Brain MRI, modality: hrT2
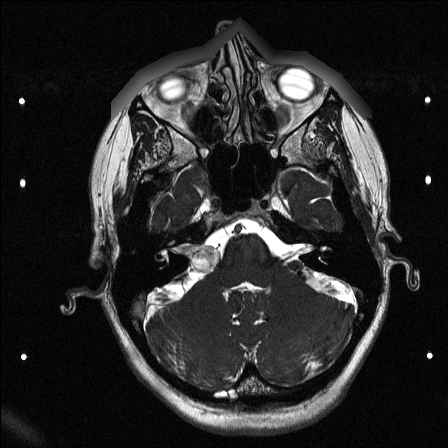